Question: I am using eclipse and I want to add a image onto a label or a logo for my GUI.
I want it to LOOK LIKE THIS!

I uploaded it onto the web because I dont have 10 reputation.
() is the image
'''
import java.awt.*;
import javax.swing.*;
import javax.swing.JFrame;
public class MainClass extends JFrame{ // super class JFrame
// Kind of a tutorial for creating GUI's in java
private JLabel label;
private JLabel label1;
private JButton button;
private JTextField textfeild;
private ImageIcon image1; // image for my logo
public MainClass () {
setLayout (new FlowLayout());
image1 = new ImageIcon (getClass ().getResource ("logo.gif")); // declares image
label = new JLabel ("This is the label");
add (label);
label1 = new JLabel (image1); // adds image
add (label1);
textfeild = new JTextField (15);
add (textfeild);
button = new JButton ("Click");
add (button);
}
public static void main(String[] args) {
MainClass gui = new MainClass ();
gui.setDefaultCloseOperation (JFrame.EXIT_ON_CLOSE); // creates window
gui.setSize (300,300);
gui.setVisible (true);
gui.pack ();
gui.setTitle ("Title");
}
}
'''
Program compiles but doesn't run. Gives me
'''
Exception in thread "main" java.lang.NullPointerException
at javax.swing.ImageIcon.<init>(Unknown Source)
at JonsCalc.<init>(JonsCalc.java:18)
at JonsCalc.main(JonsCalc.java:38)
'''
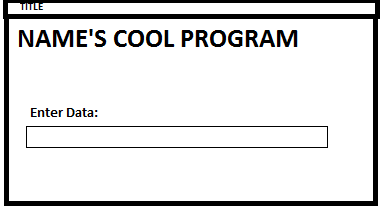
Answer: This piece of code 'getClass().getResource ("logo.gif")' means that the image should be loaded from the same location as your class 'MainClass' has. Check that you image is in the same package as MainClass. If you use Eclipse, than put image file in the package in 'src' folder, it will be copied to 'bin' automatically.